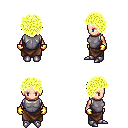
a pixel art fantasy rpg character, female body template, human, light skin, steel chest armor, robe skirt, gold curly afro hairstyle, gold gloves, metal boots, four views (front, back, left, right), 2x2 character sprite sheet, small pixel art, hard edges, no anti-aliasing